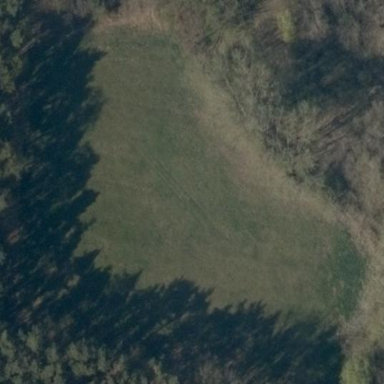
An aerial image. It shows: Area covered with grass.